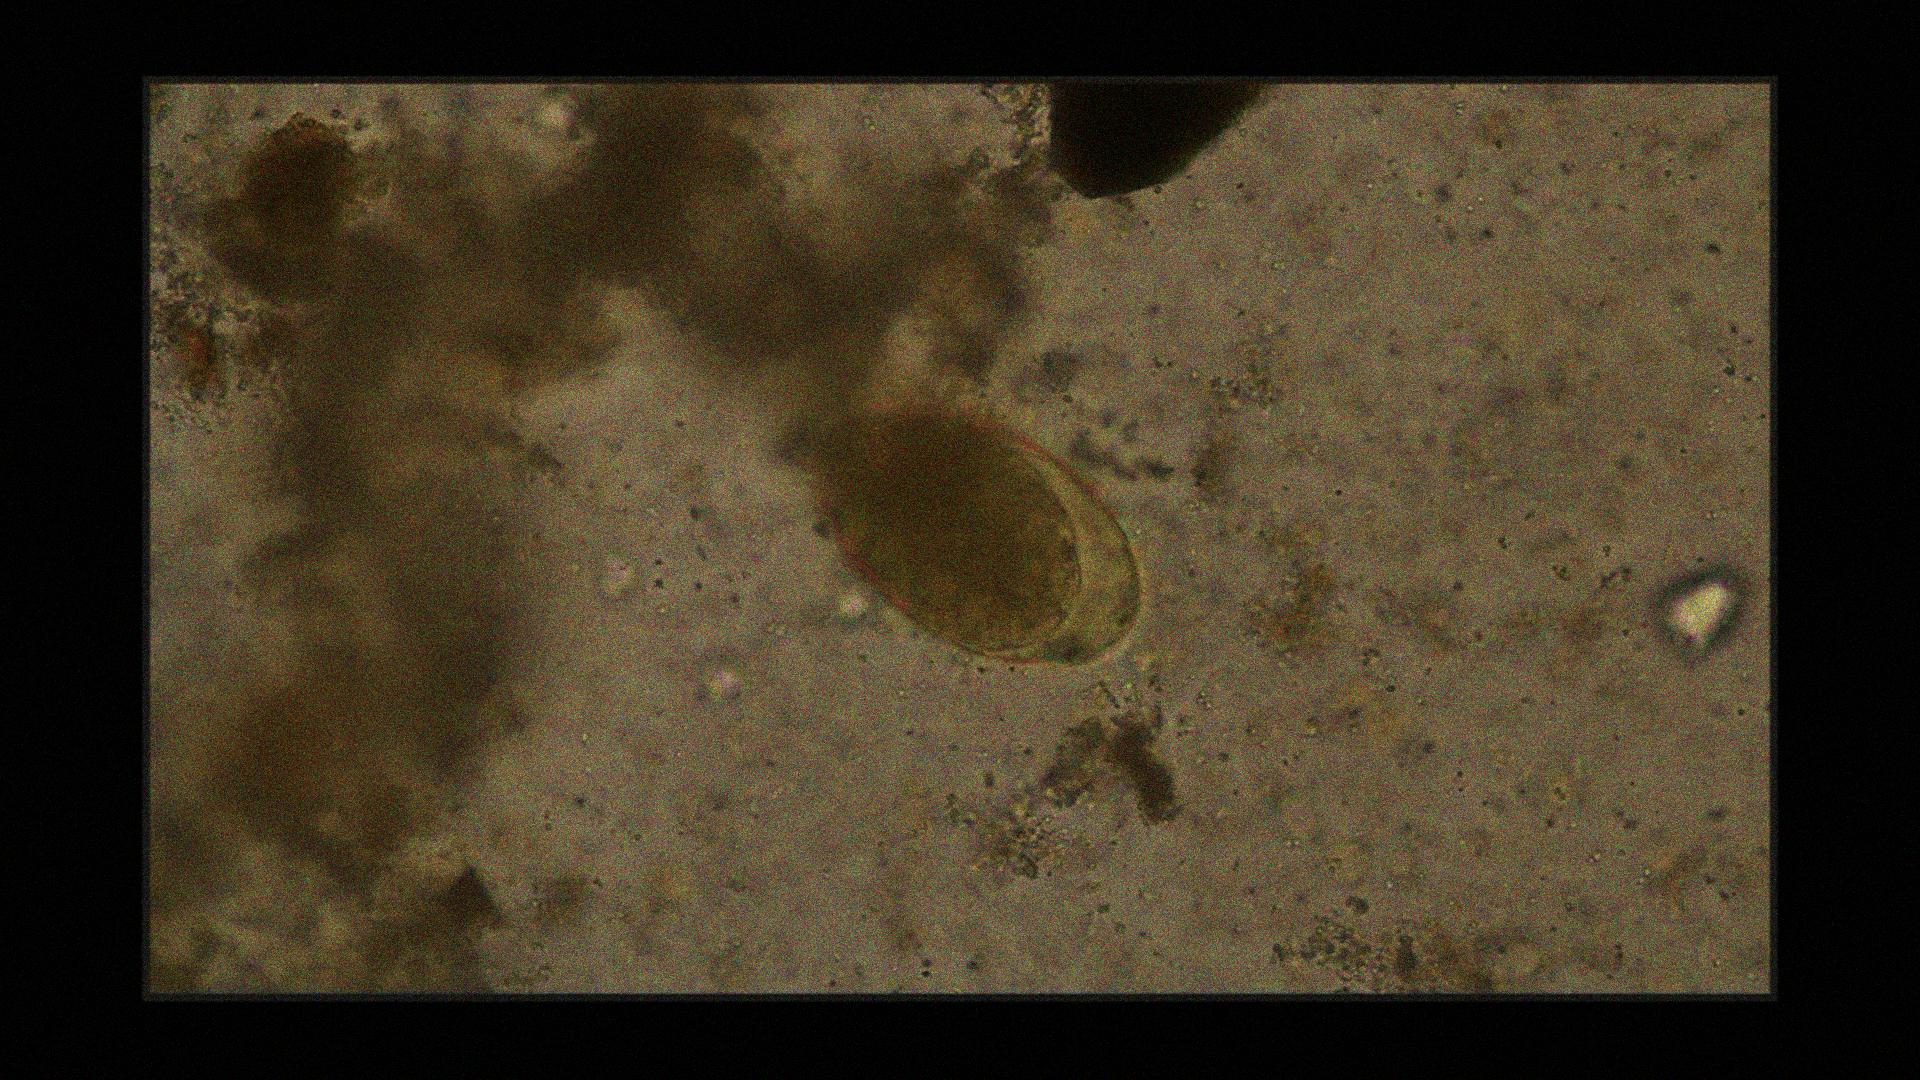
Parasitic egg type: Fasciolopsis buski